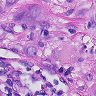
Metastatic tissue present: yes